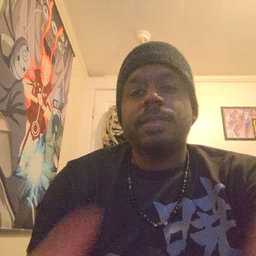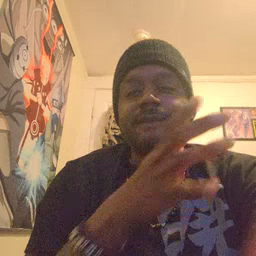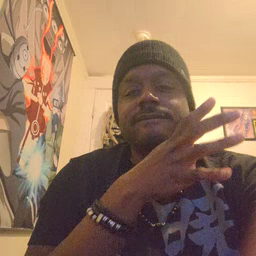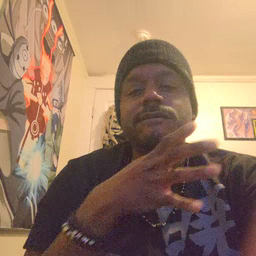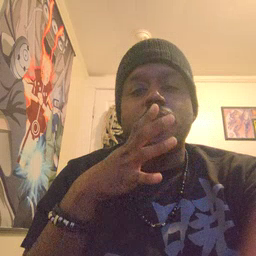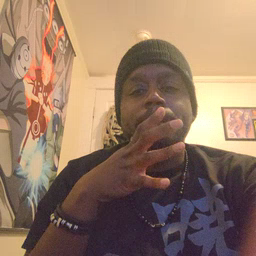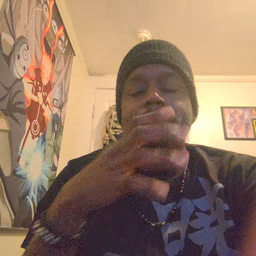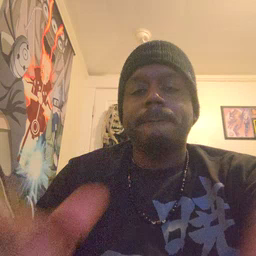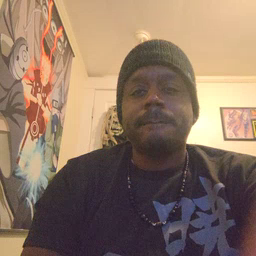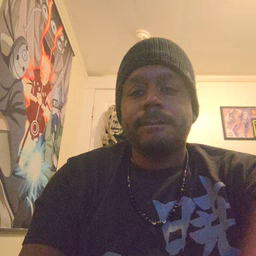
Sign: farm